Interaction volume radius: 10 \u00c5
Interaction volume height: 25 \u00c5
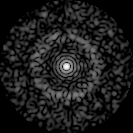
Disorder parameter: 0.8209